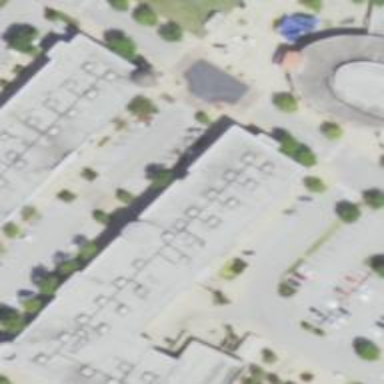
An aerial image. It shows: Mall building.